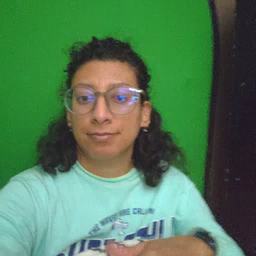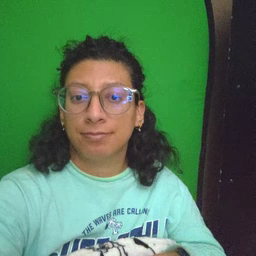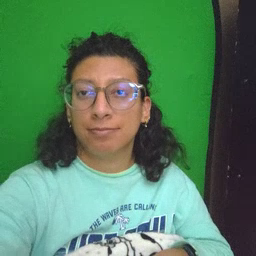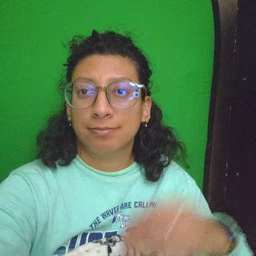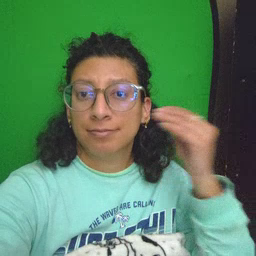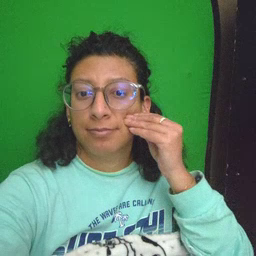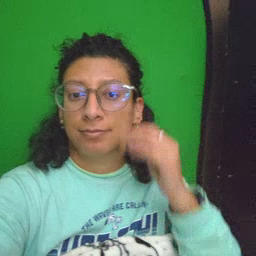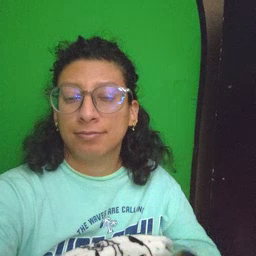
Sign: kiss